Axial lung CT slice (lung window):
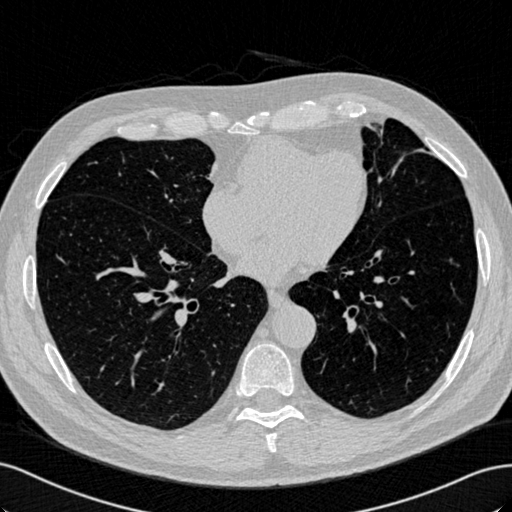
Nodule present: no